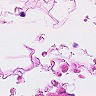
Metastatic tissue present: no